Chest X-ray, PA view. Patient: 62 years old, sex M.
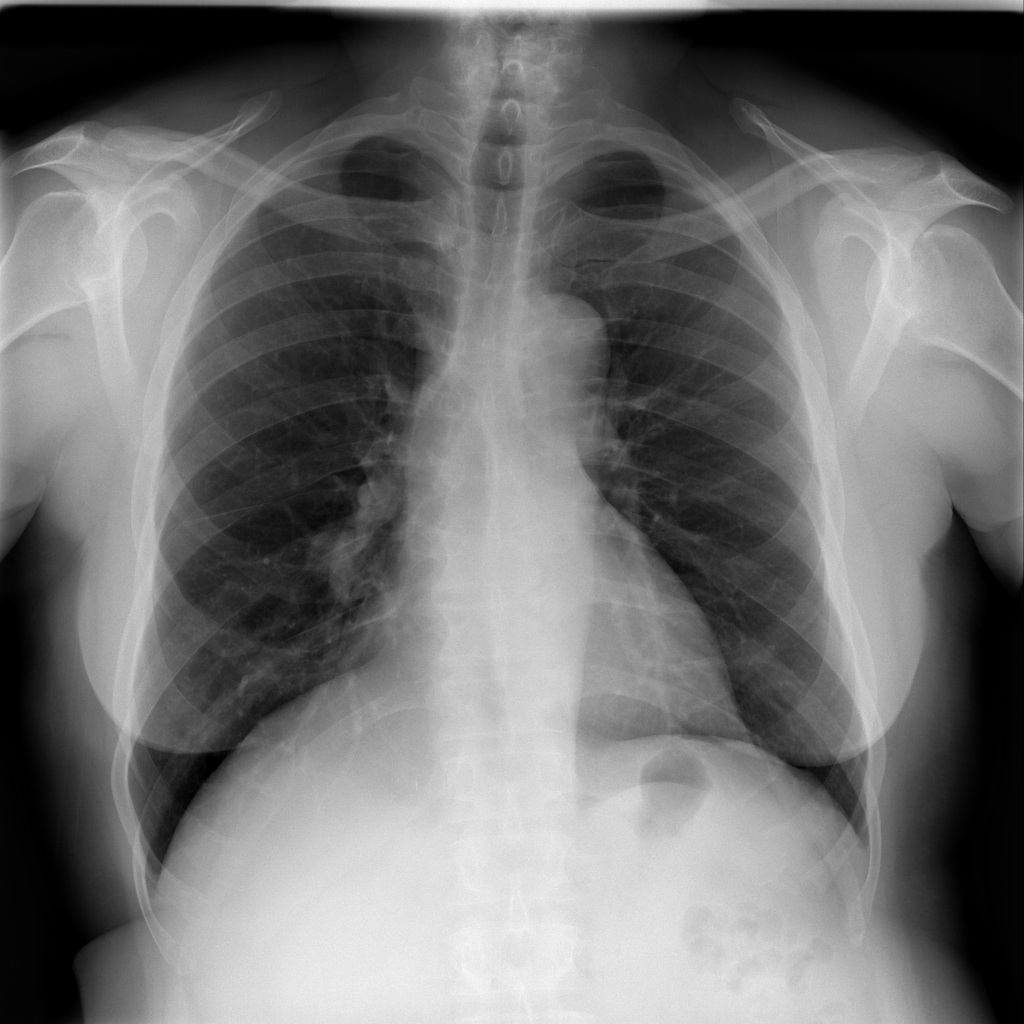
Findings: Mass